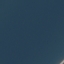
Label: SeaLake